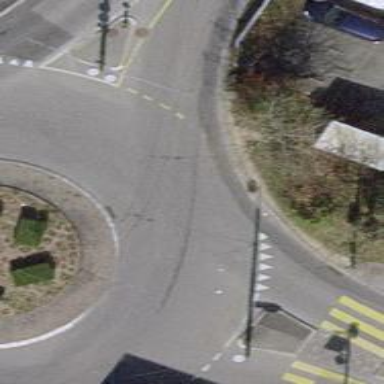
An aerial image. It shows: Secondary road with asphalt surface leading to roundabout. There is asphalt sidewalk on the right side of the road.